Field crop: maize
Growth stage: 2
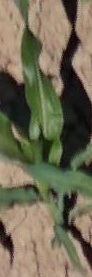
Species: maize